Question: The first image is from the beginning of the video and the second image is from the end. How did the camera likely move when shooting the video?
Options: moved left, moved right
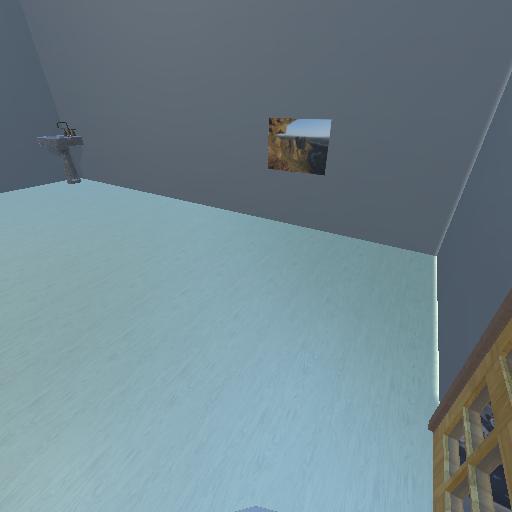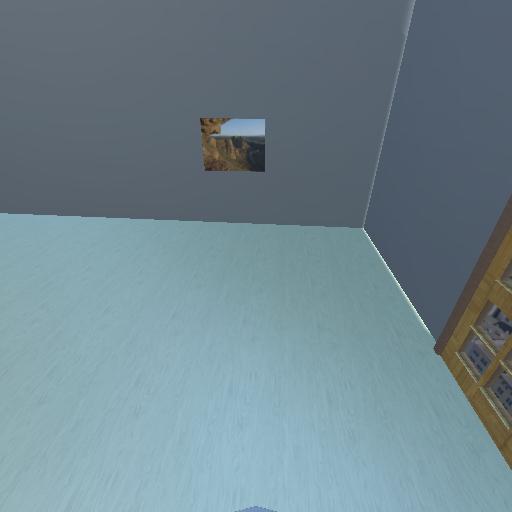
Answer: moved left